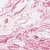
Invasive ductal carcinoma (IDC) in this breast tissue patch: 0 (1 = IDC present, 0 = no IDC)